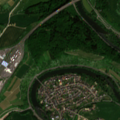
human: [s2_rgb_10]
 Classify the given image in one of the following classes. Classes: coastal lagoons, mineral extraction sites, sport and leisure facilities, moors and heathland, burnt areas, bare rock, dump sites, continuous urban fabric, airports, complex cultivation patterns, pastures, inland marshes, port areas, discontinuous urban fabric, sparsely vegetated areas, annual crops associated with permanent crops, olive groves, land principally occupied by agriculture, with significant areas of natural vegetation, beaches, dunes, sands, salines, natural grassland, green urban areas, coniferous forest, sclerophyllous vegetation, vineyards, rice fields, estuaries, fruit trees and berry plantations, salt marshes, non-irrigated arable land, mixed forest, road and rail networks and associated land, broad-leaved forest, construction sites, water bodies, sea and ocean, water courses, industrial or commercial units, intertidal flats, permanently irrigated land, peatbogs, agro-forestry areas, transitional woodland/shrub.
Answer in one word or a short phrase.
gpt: discontinuous urban fabric, road and rail networks and associated land, vineyards, complex cultivation patterns, land principally occupied by agriculture, with significant areas of natural vegetation, mixed forest